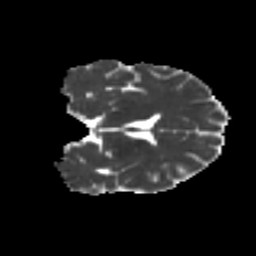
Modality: MD
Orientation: coronal
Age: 54
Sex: female
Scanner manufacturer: ge
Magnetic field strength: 3 T
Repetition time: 7.8 s
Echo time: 0.0606 s